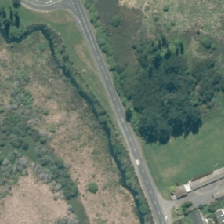
Land cover: herbaceous_freshwater_vege